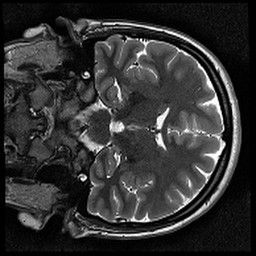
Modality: T2w
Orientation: coronal
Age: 22
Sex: female